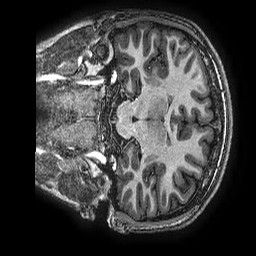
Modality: T1w
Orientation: coronal
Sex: female
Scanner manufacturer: ge
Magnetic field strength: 3 T
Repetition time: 0.00766 s
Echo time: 0.003476 s